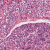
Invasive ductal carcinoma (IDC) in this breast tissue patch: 0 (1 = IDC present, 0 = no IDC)